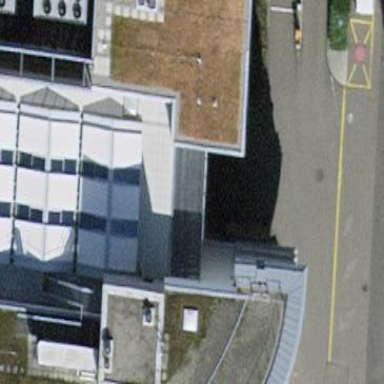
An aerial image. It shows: View of roof of building.